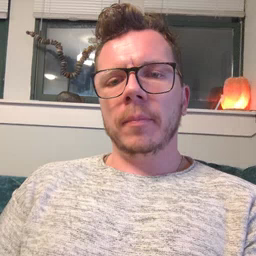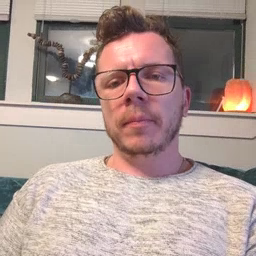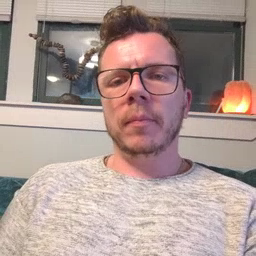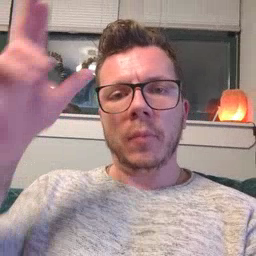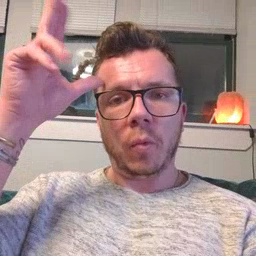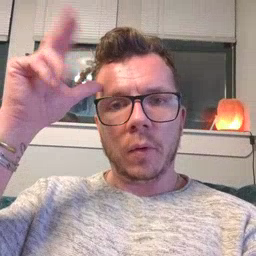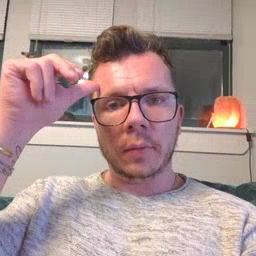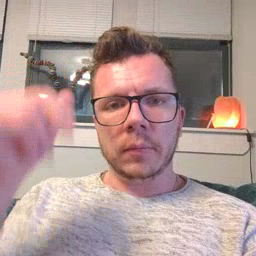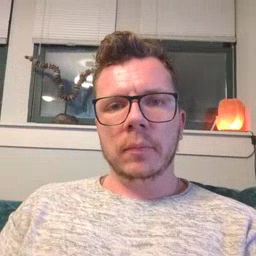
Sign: horse